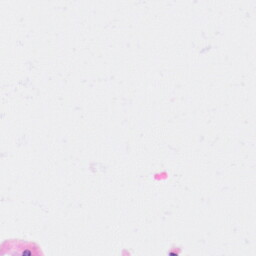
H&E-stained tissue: Kidney